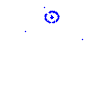
Particle: proton